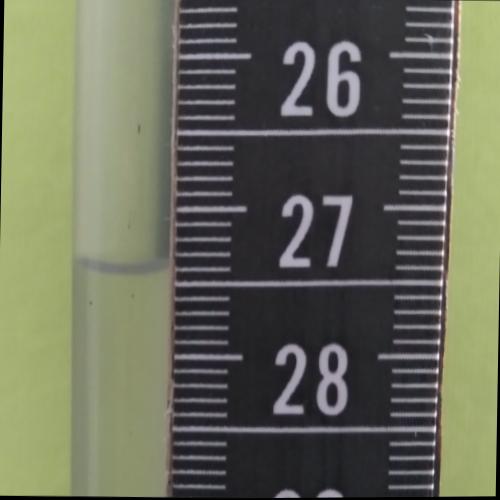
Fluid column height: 27.4 cm